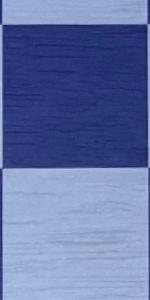
Label: Empty